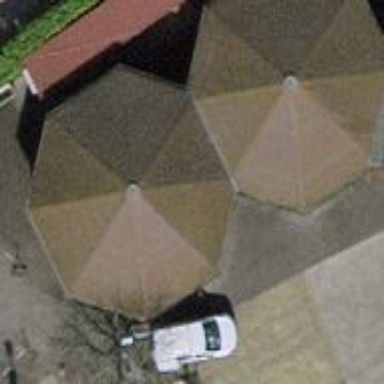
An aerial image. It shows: Commercial building with pyramidal roof shape.